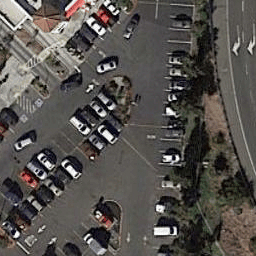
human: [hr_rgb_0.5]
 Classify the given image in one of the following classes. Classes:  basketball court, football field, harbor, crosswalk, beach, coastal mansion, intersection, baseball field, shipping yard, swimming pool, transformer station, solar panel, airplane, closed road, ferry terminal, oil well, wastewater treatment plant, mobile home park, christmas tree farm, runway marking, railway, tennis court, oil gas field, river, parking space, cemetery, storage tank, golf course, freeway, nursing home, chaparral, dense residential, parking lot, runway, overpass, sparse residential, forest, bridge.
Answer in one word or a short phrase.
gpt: parking lot